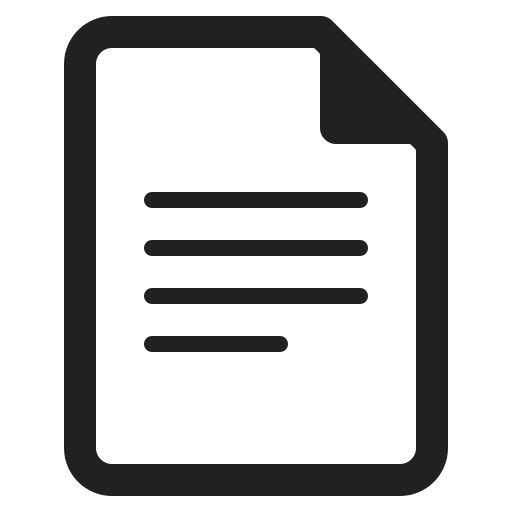
page facing up high contrast